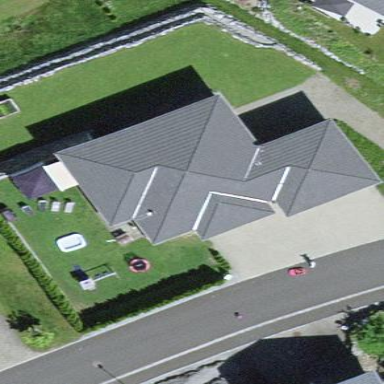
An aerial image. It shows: Simple and straightforward house.